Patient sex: M
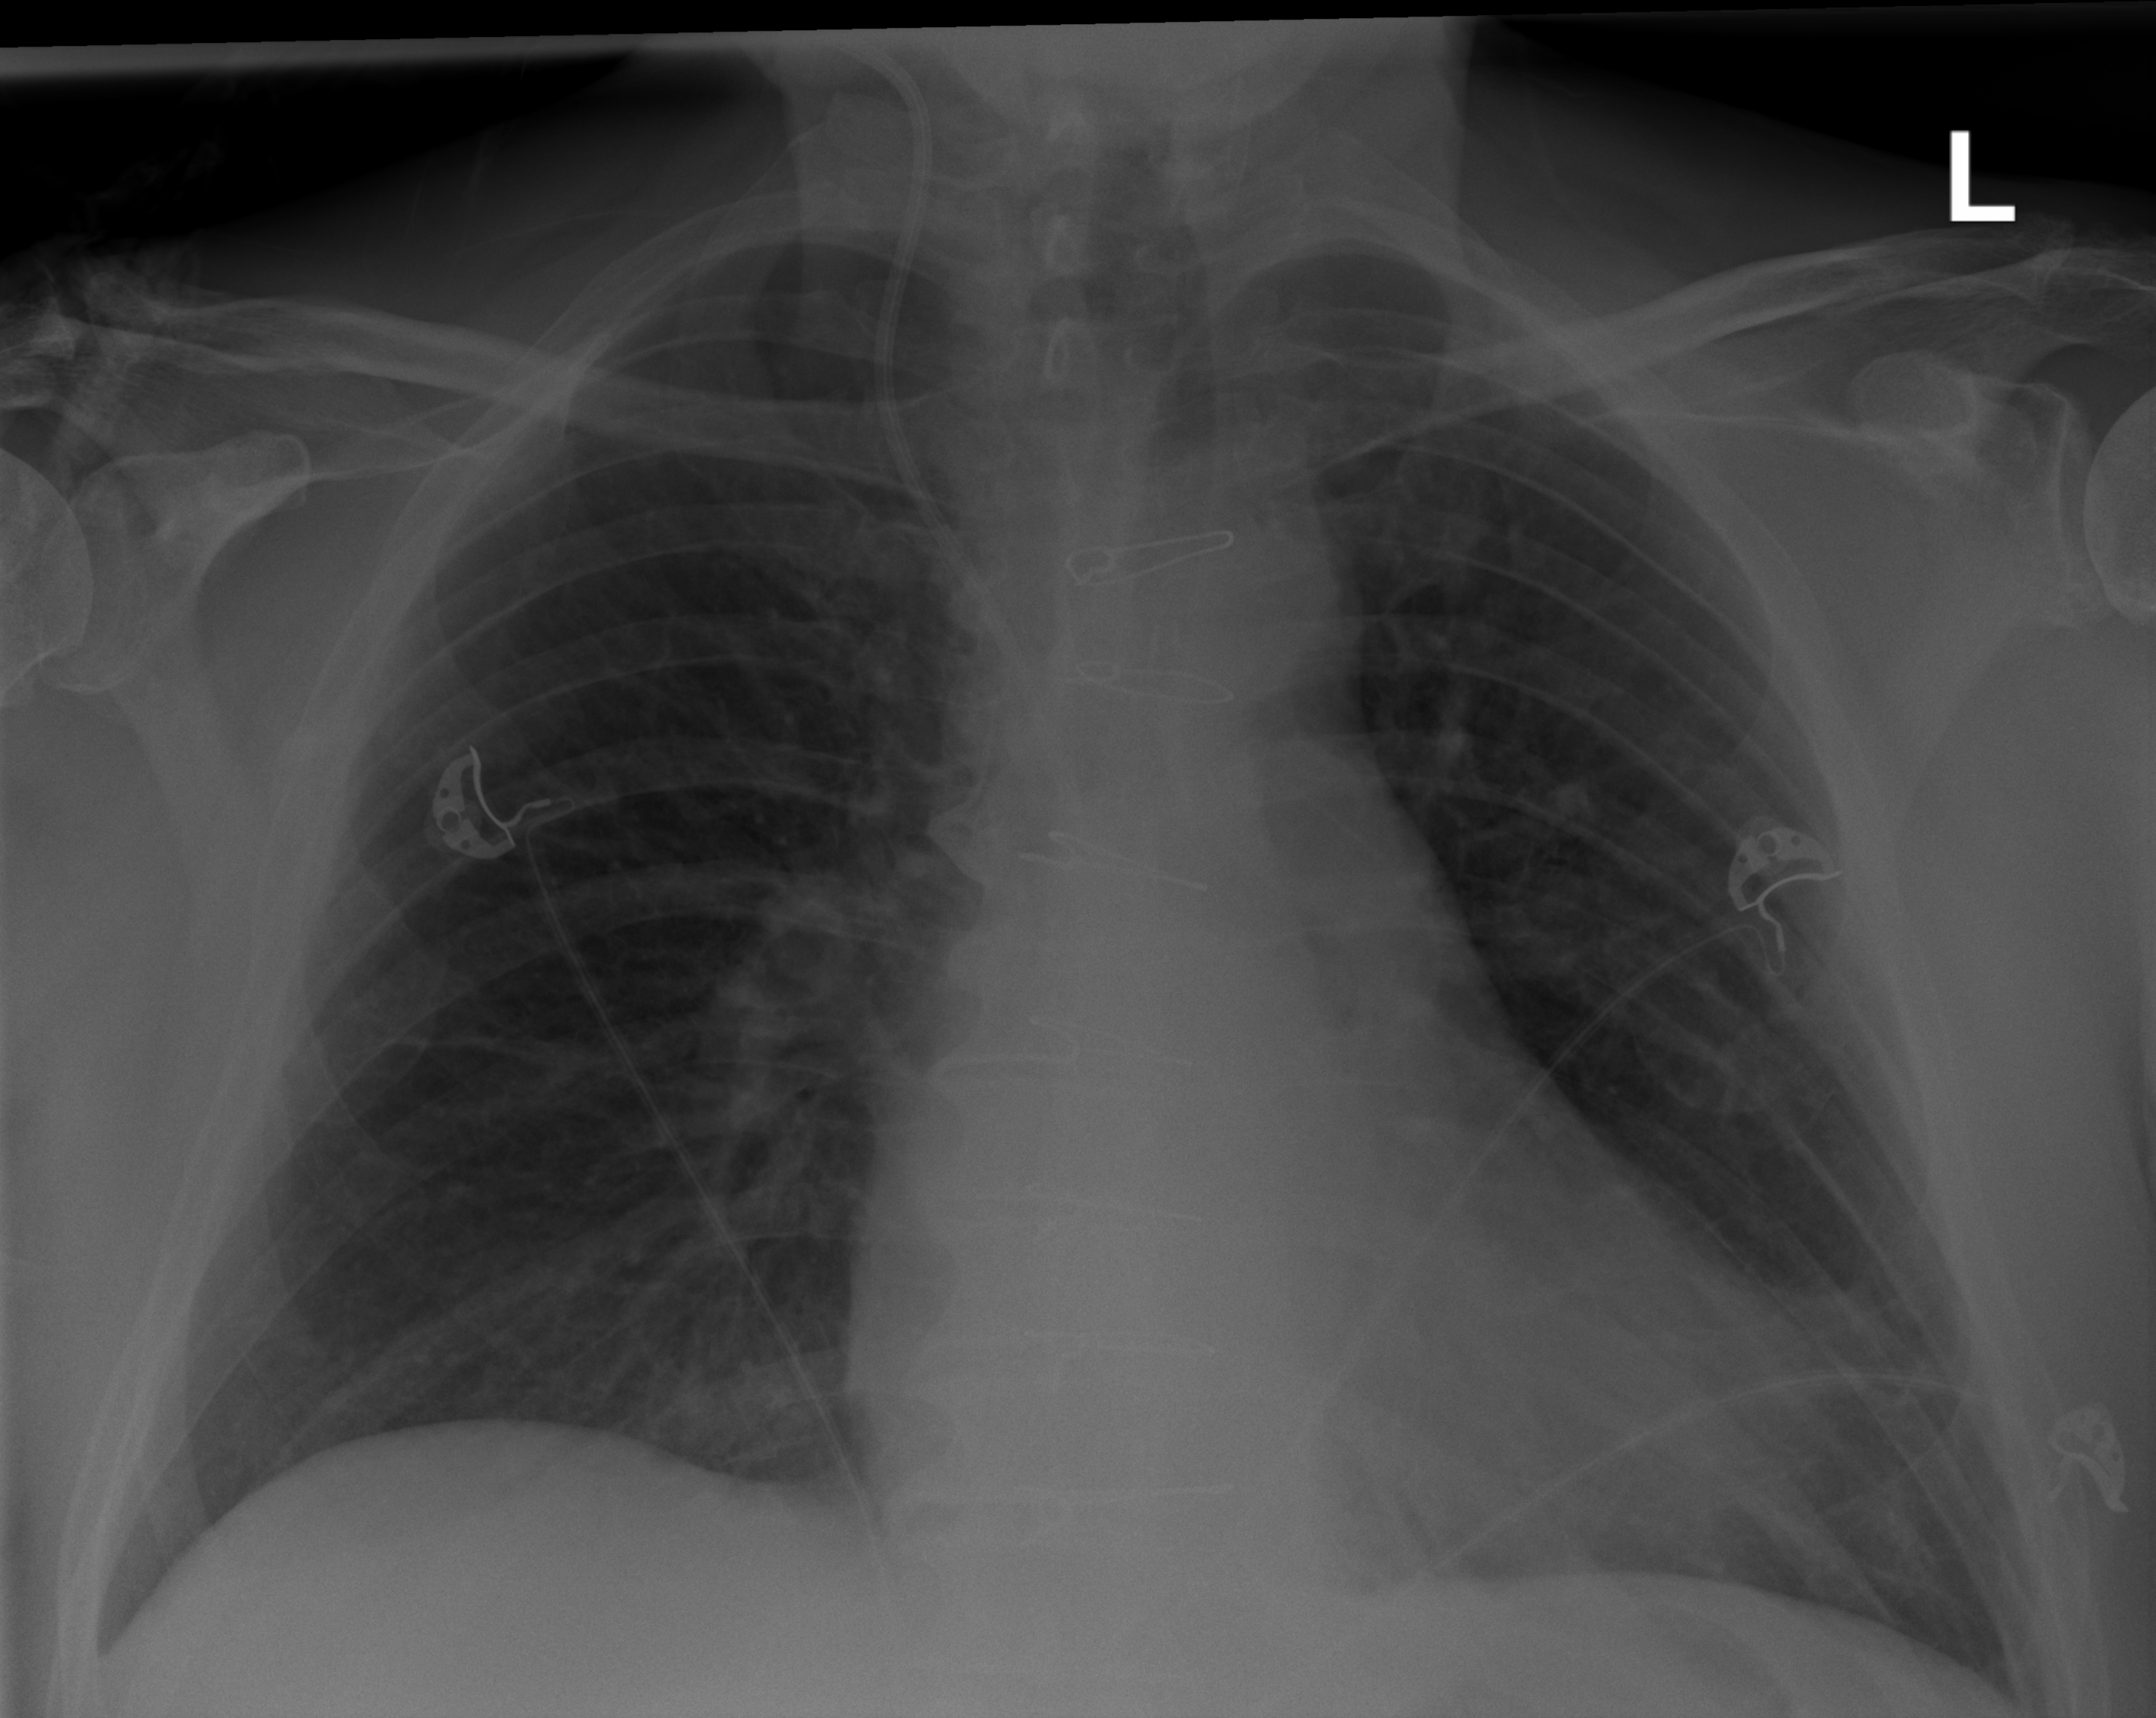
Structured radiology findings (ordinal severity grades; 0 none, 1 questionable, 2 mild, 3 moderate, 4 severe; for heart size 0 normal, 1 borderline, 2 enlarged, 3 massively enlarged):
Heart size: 1
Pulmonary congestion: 0
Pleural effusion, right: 0
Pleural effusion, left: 0
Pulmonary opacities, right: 0
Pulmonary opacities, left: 0
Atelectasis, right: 0
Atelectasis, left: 2